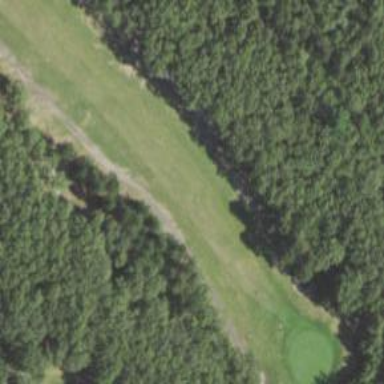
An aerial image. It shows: Golf fairway surrounded by grass.